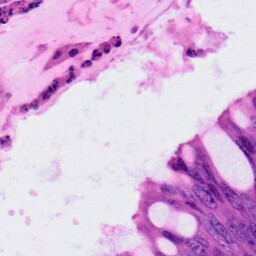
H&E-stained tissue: Colon